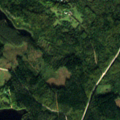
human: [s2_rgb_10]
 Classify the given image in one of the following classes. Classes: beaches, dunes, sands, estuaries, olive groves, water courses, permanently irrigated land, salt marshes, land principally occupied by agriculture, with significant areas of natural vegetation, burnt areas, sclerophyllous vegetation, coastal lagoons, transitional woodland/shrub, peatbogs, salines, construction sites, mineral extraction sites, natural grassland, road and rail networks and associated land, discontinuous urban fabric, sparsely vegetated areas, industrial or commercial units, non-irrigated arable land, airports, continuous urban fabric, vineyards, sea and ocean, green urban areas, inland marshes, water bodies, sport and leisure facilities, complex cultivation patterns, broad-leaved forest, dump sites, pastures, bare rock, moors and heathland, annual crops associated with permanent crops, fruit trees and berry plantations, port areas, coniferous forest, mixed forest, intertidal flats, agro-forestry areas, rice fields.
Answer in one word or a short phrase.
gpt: broad-leaved forest, coniferous forest, mixed forest, transitional woodland/shrub, water bodies